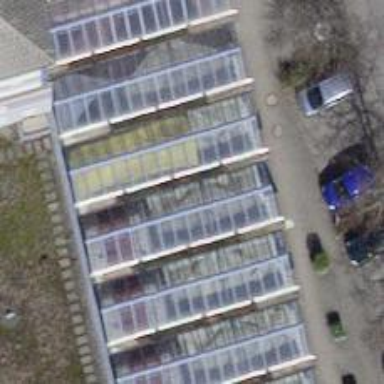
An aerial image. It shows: Garden center shop.